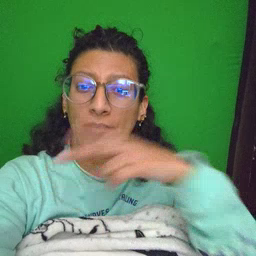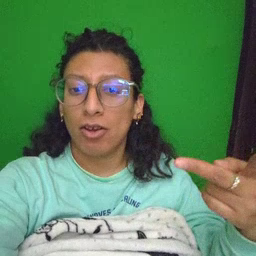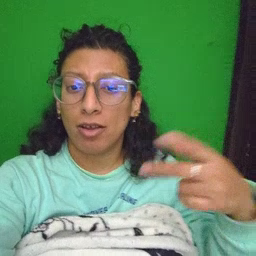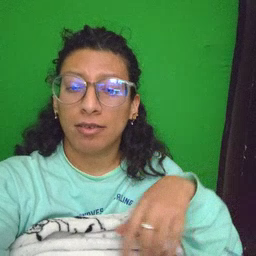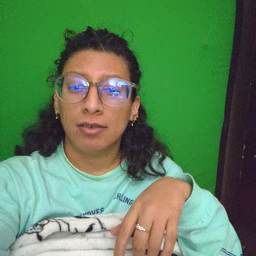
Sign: fall